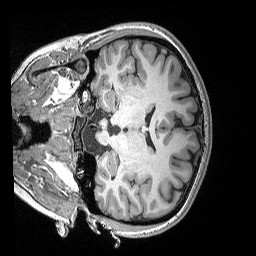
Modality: T1w
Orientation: coronal
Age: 22
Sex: female